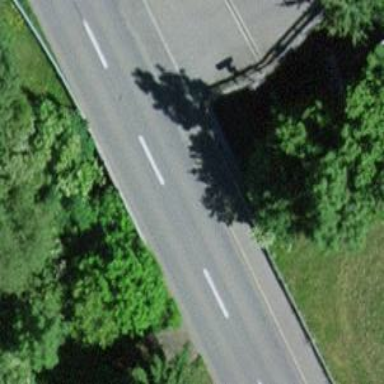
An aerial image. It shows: Asphalt sidewalk along the footway.